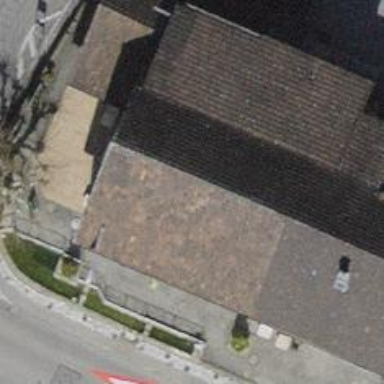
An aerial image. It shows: Restaurant in building.